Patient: sex M, age 45
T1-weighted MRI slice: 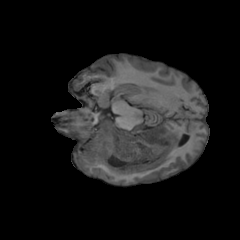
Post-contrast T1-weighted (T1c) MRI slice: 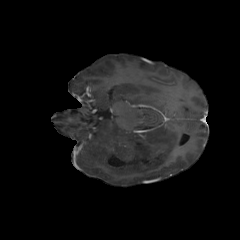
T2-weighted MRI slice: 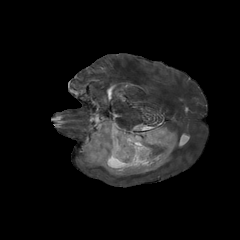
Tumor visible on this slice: yes
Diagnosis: Astrocytoma, IDH-mutant
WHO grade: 2